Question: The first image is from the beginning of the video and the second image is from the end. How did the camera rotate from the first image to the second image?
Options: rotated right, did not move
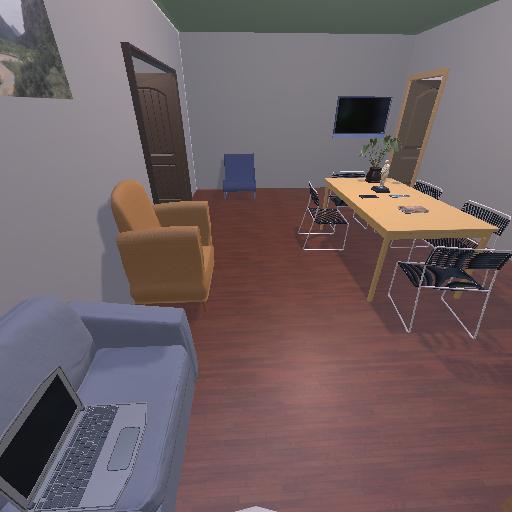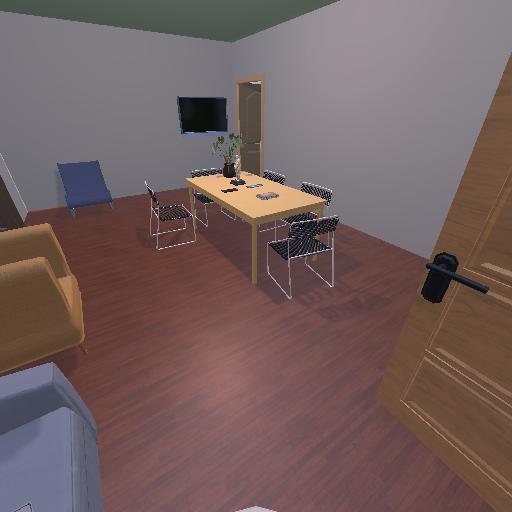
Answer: rotated right